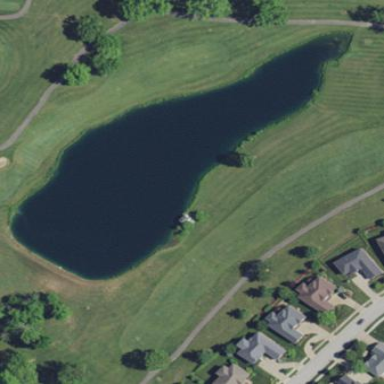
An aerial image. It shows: Grassy area designated as golf fairway.